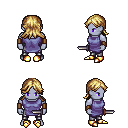
a pixel art fantasy rpg character, male body template, dark elf, purple skin, chain tabard jacket, metal pants, blonde loose hair, leather bracers, gold boots, dagger, four views (front, back, left, right), 2x2 character sprite sheet, small pixel art, hard edges, no anti-aliasing